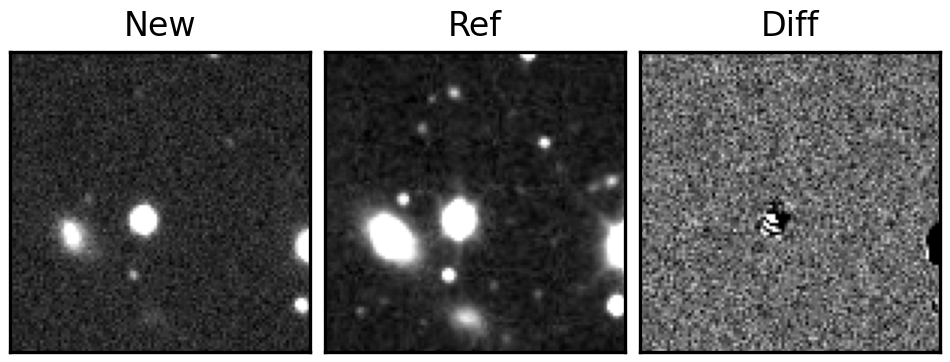
Label: bogus